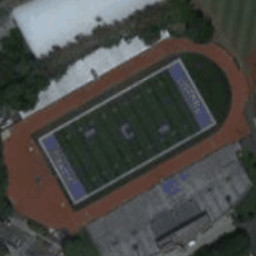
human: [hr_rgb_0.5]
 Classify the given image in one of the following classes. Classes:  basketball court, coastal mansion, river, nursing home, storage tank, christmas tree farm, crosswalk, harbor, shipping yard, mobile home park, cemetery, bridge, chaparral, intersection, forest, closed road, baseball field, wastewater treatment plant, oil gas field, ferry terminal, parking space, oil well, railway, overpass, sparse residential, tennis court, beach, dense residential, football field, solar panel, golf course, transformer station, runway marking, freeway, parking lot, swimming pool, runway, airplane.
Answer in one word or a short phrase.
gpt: football field